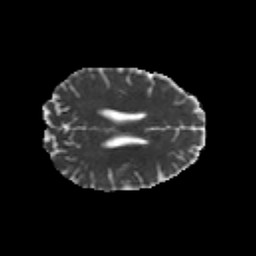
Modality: MD
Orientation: axial
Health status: healthy
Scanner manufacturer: philips
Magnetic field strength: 3 T
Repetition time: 6.964 s
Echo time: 0.092 s